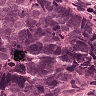
Metastatic tissue present: yes